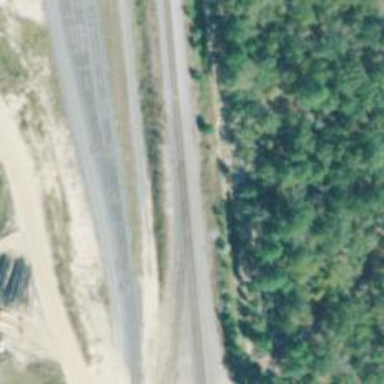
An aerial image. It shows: Railway spur junction.